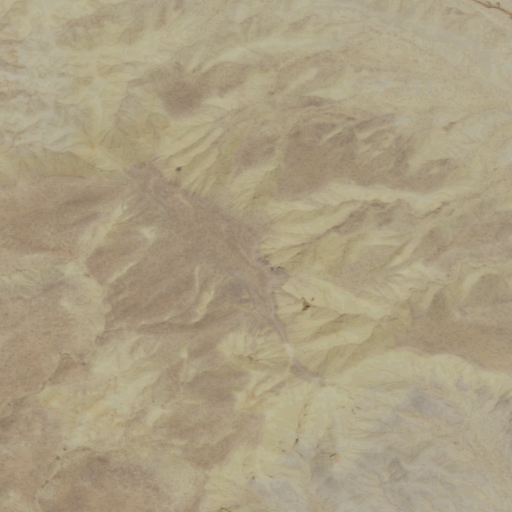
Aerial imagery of mountain in New Mexico named Yellow Butte containing shrub and grassland